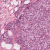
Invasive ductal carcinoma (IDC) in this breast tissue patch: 1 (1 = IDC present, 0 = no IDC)